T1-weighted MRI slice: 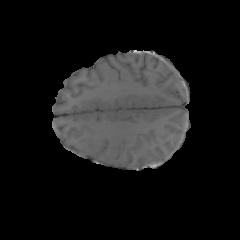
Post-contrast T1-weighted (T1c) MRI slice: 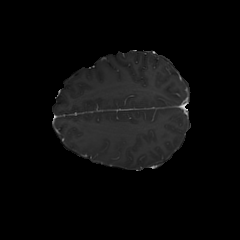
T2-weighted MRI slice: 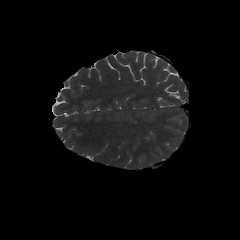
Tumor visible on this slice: yes